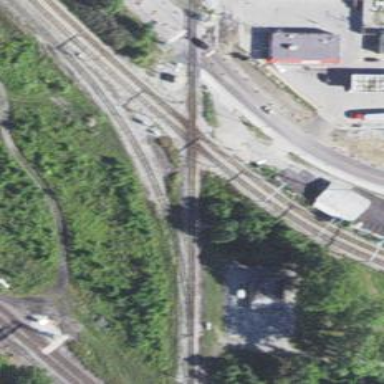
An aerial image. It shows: Railway crossing.